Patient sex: F
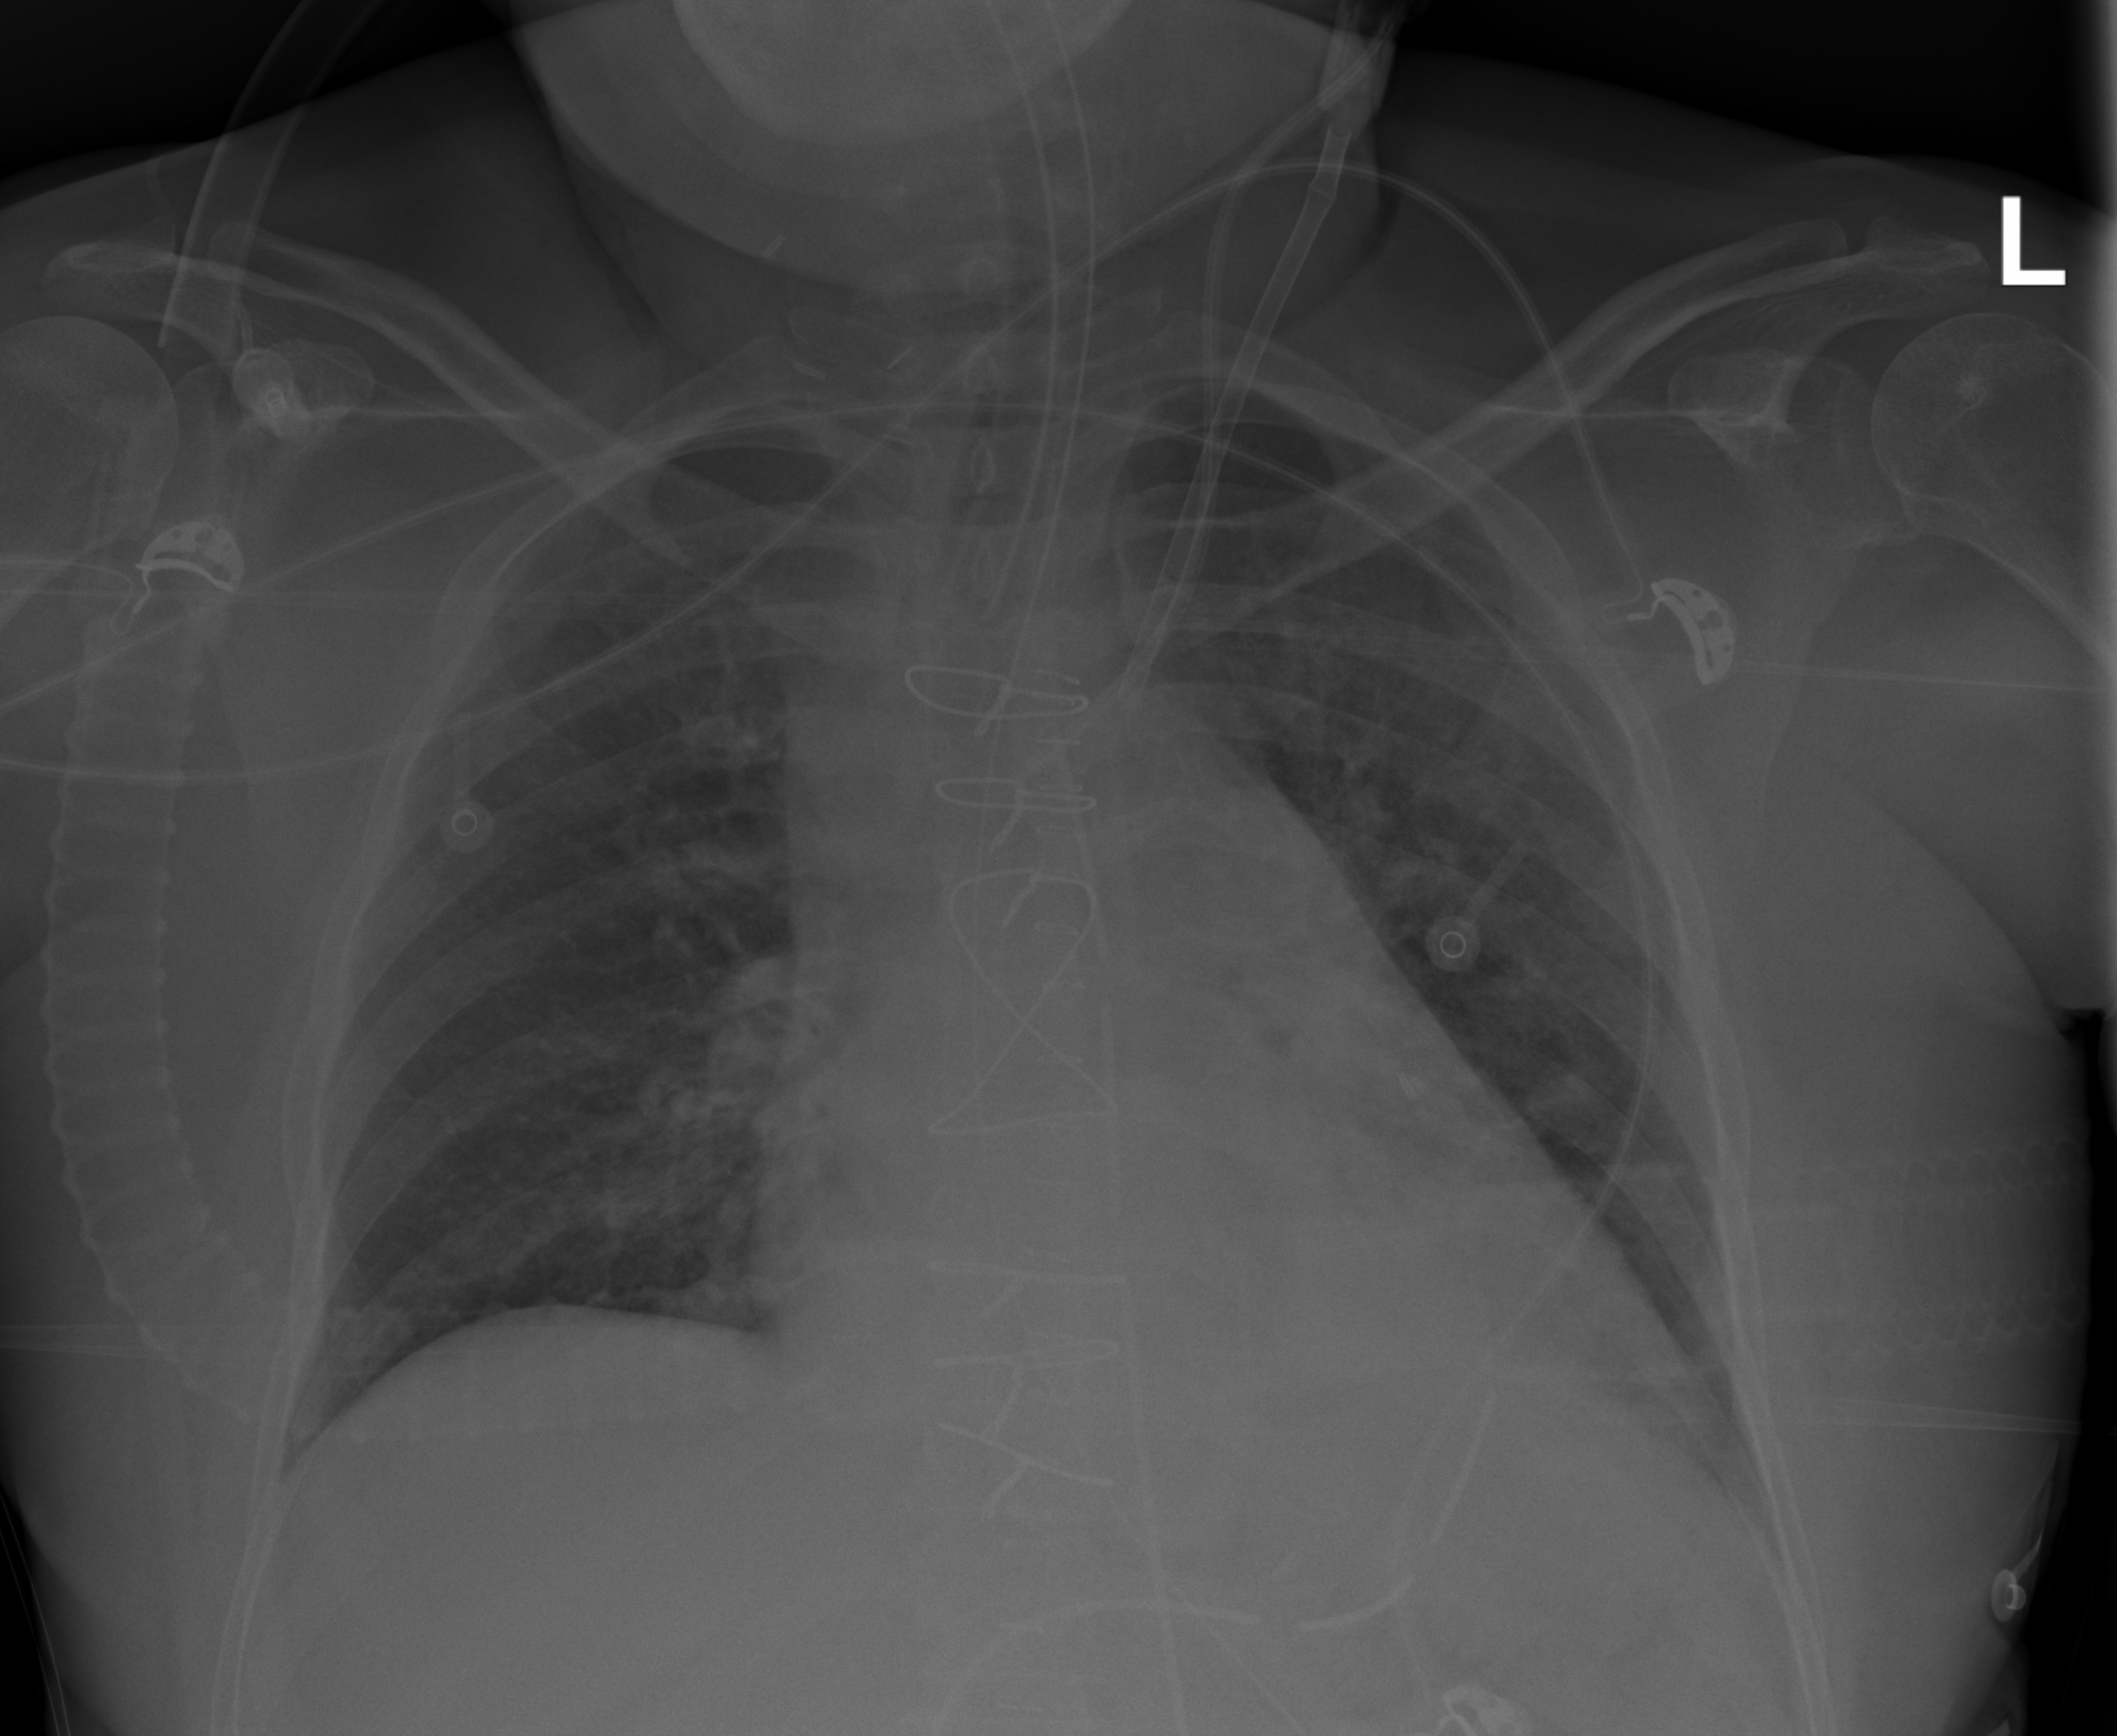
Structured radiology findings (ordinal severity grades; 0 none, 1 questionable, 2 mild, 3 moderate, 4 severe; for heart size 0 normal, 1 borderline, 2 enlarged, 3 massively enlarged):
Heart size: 0
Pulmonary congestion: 2
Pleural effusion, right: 0
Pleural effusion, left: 0
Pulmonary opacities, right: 0
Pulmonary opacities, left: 0
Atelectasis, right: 0
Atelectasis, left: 0